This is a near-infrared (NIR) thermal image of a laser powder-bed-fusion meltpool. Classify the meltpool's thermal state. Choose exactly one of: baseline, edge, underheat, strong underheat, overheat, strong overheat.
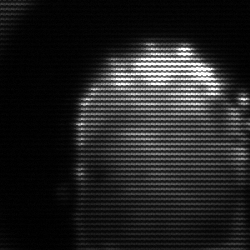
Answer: baseline